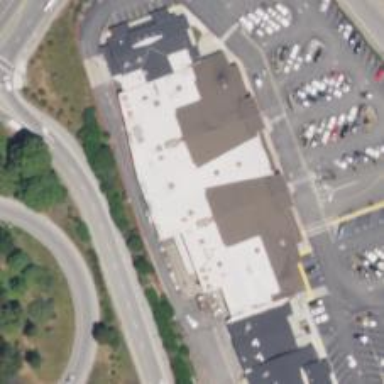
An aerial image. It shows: Supermarket.